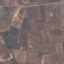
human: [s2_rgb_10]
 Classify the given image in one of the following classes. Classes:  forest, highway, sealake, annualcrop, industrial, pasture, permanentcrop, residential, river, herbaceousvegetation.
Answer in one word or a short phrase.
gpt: PermanentCrop